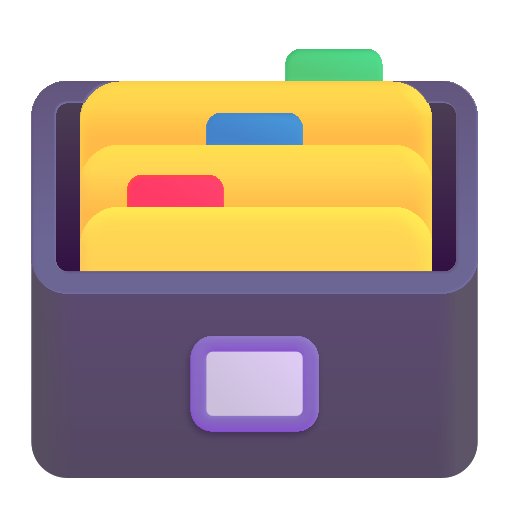
card file box color